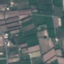
Land use / land cover: PermanentCrop